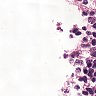
Metastatic tissue present: no